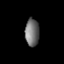
Tissue: prostate
Cell type: T cells
Senescence score: 0.7195
Nuclear area (px): 382
Mean DAPI intensity: 111.089